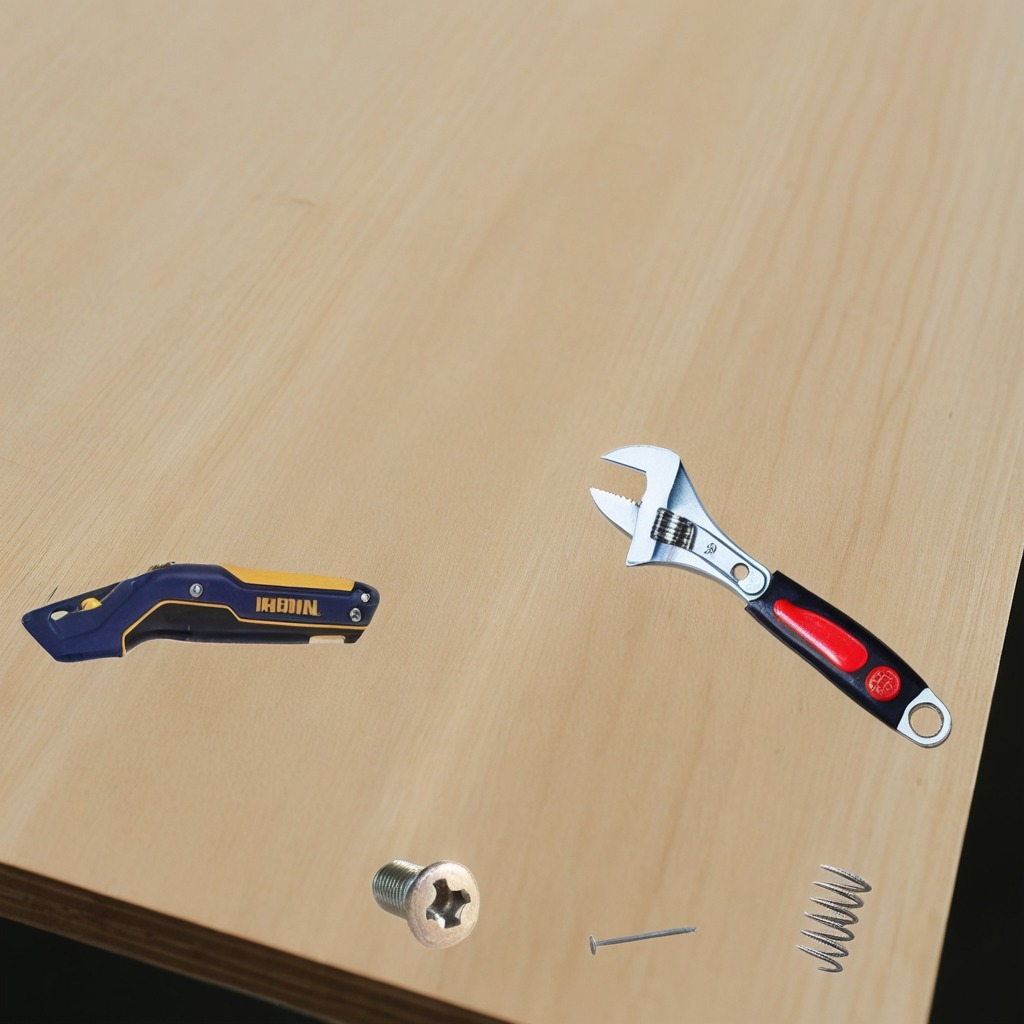
A utility knife, a metal machine screw, an iron nail, a coiled metal spring, and a wrench are lying on a plywood surface in a paint workshop lit by afternoon window light.